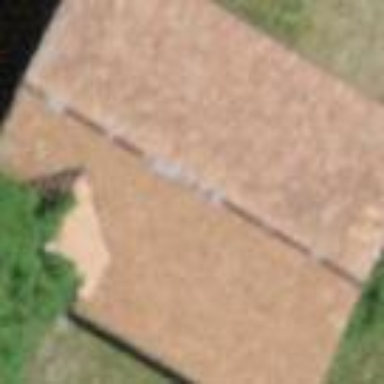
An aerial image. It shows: Barn.